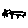
Label: cat